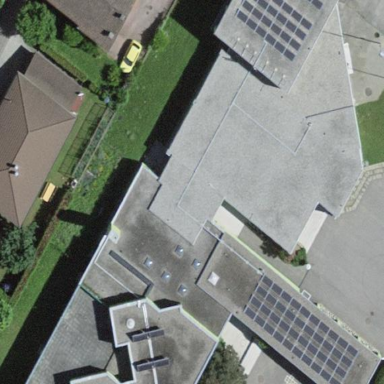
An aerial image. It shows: School building.